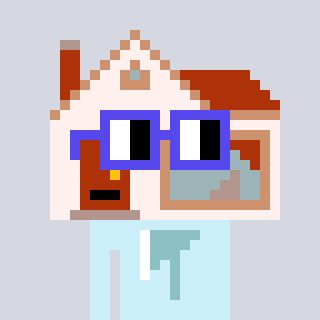
a pixel art character with square blue glasses, a house-shaped head and a cold-colored body on a cool background